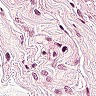
Metastatic tissue present: no